Question: I have a simple service
'''
return $resource('sampleUrl:url/', {}, {
create:{method: 'POST', params:{url: 'create'}},
});
'''
and have as simple call
'''
$scope.data = {
x:0,
y:1
};
BranchResourcesStatusService.create($scope.data).$promise.then(function () {
//success
}, function () {
//error
})
'''
unfortunately angular digest just before send data change the 0 numbers to null so the request data will not my object. I need 0 number in the server

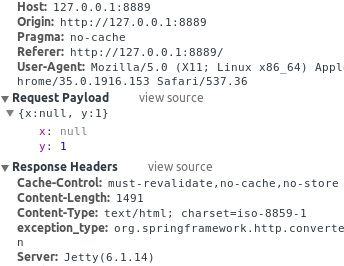
Answer: After 2 days i was found there were a http interceptor that change the value.
I am so sorry for this question